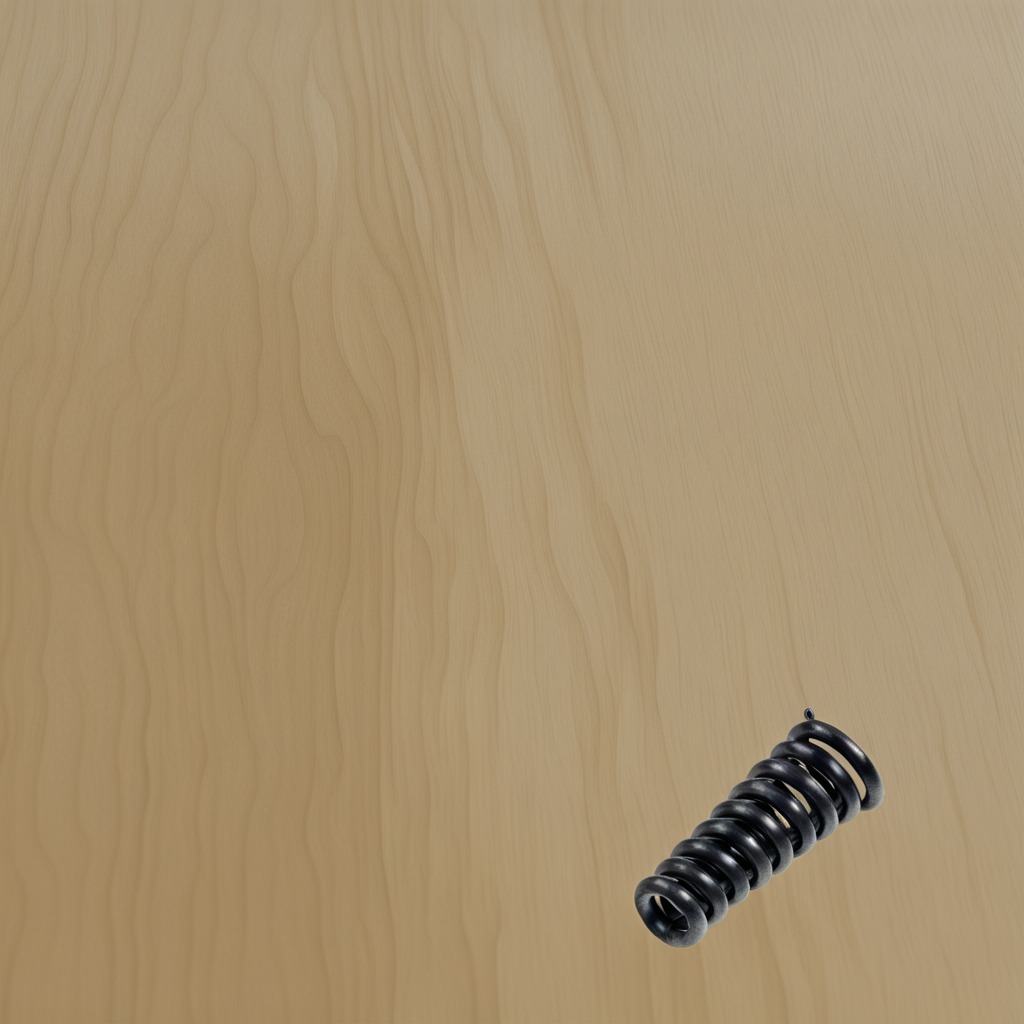
A coiled metal spring lies on the plywood surface.